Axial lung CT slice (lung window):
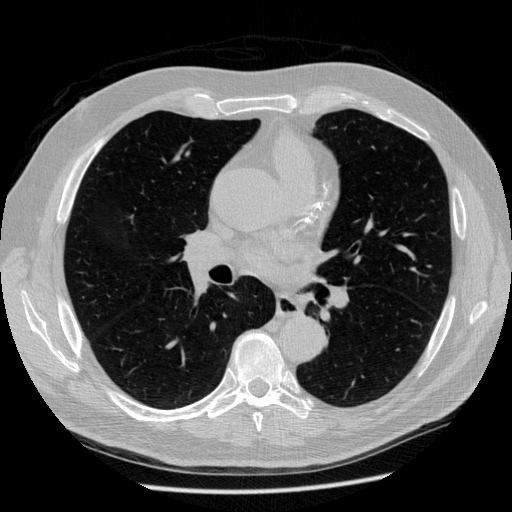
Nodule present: no